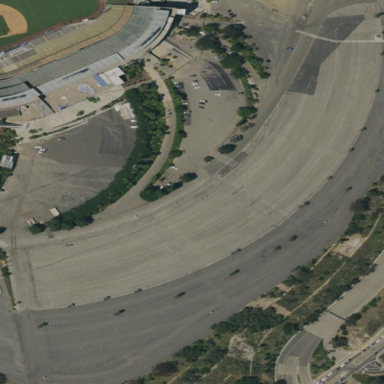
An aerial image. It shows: Parking area with surface.